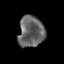
Tissue: prostate
Cell type: T cells
Senescence score: 0.3387
Nuclear area (px): 780
Mean DAPI intensity: 100.683